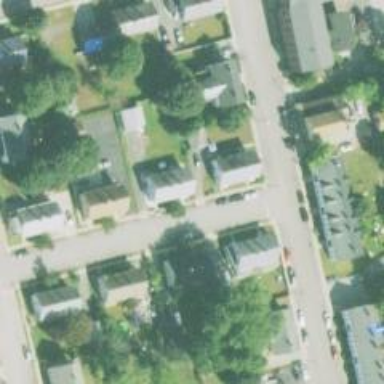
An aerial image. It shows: Residential driveway used as service road.